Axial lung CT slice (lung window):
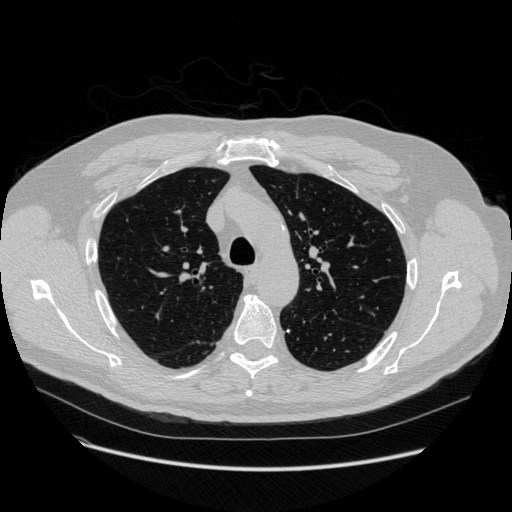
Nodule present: no